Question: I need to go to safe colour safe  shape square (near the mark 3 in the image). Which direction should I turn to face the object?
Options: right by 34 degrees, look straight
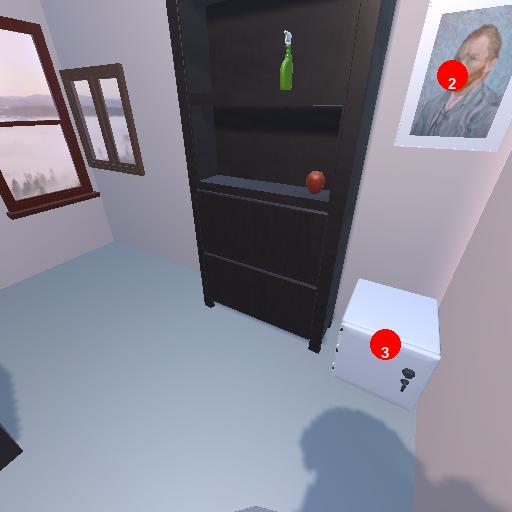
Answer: right by 34 degrees